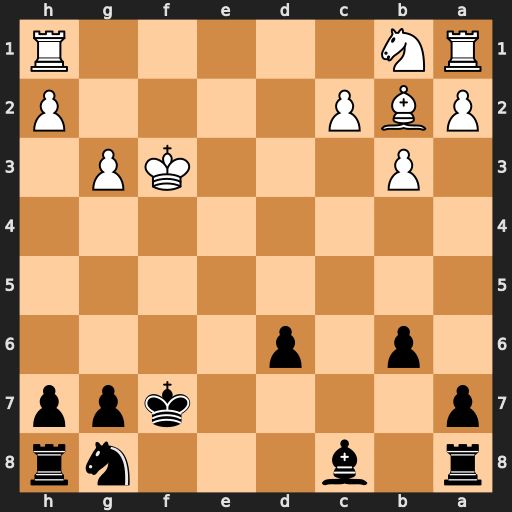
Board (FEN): r1b3nr/p4kpp/1p1p4/8/8/1P3KP1/PBP4P/RN5R
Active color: b
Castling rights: -
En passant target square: -
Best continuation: Bb7+ Kf2 Bxh1